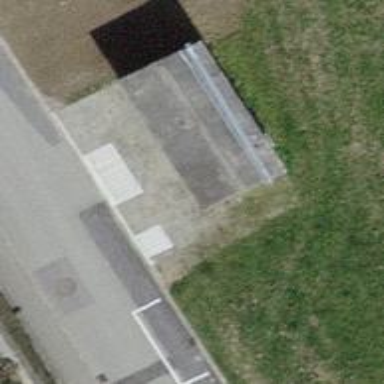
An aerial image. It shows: Transformer.